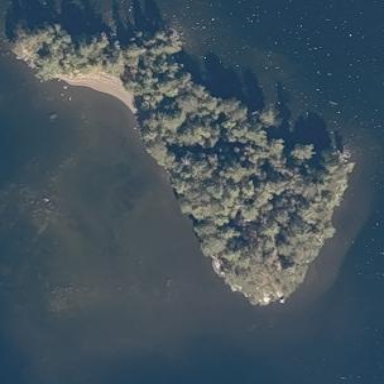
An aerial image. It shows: Islet.